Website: macys
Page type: billing-address
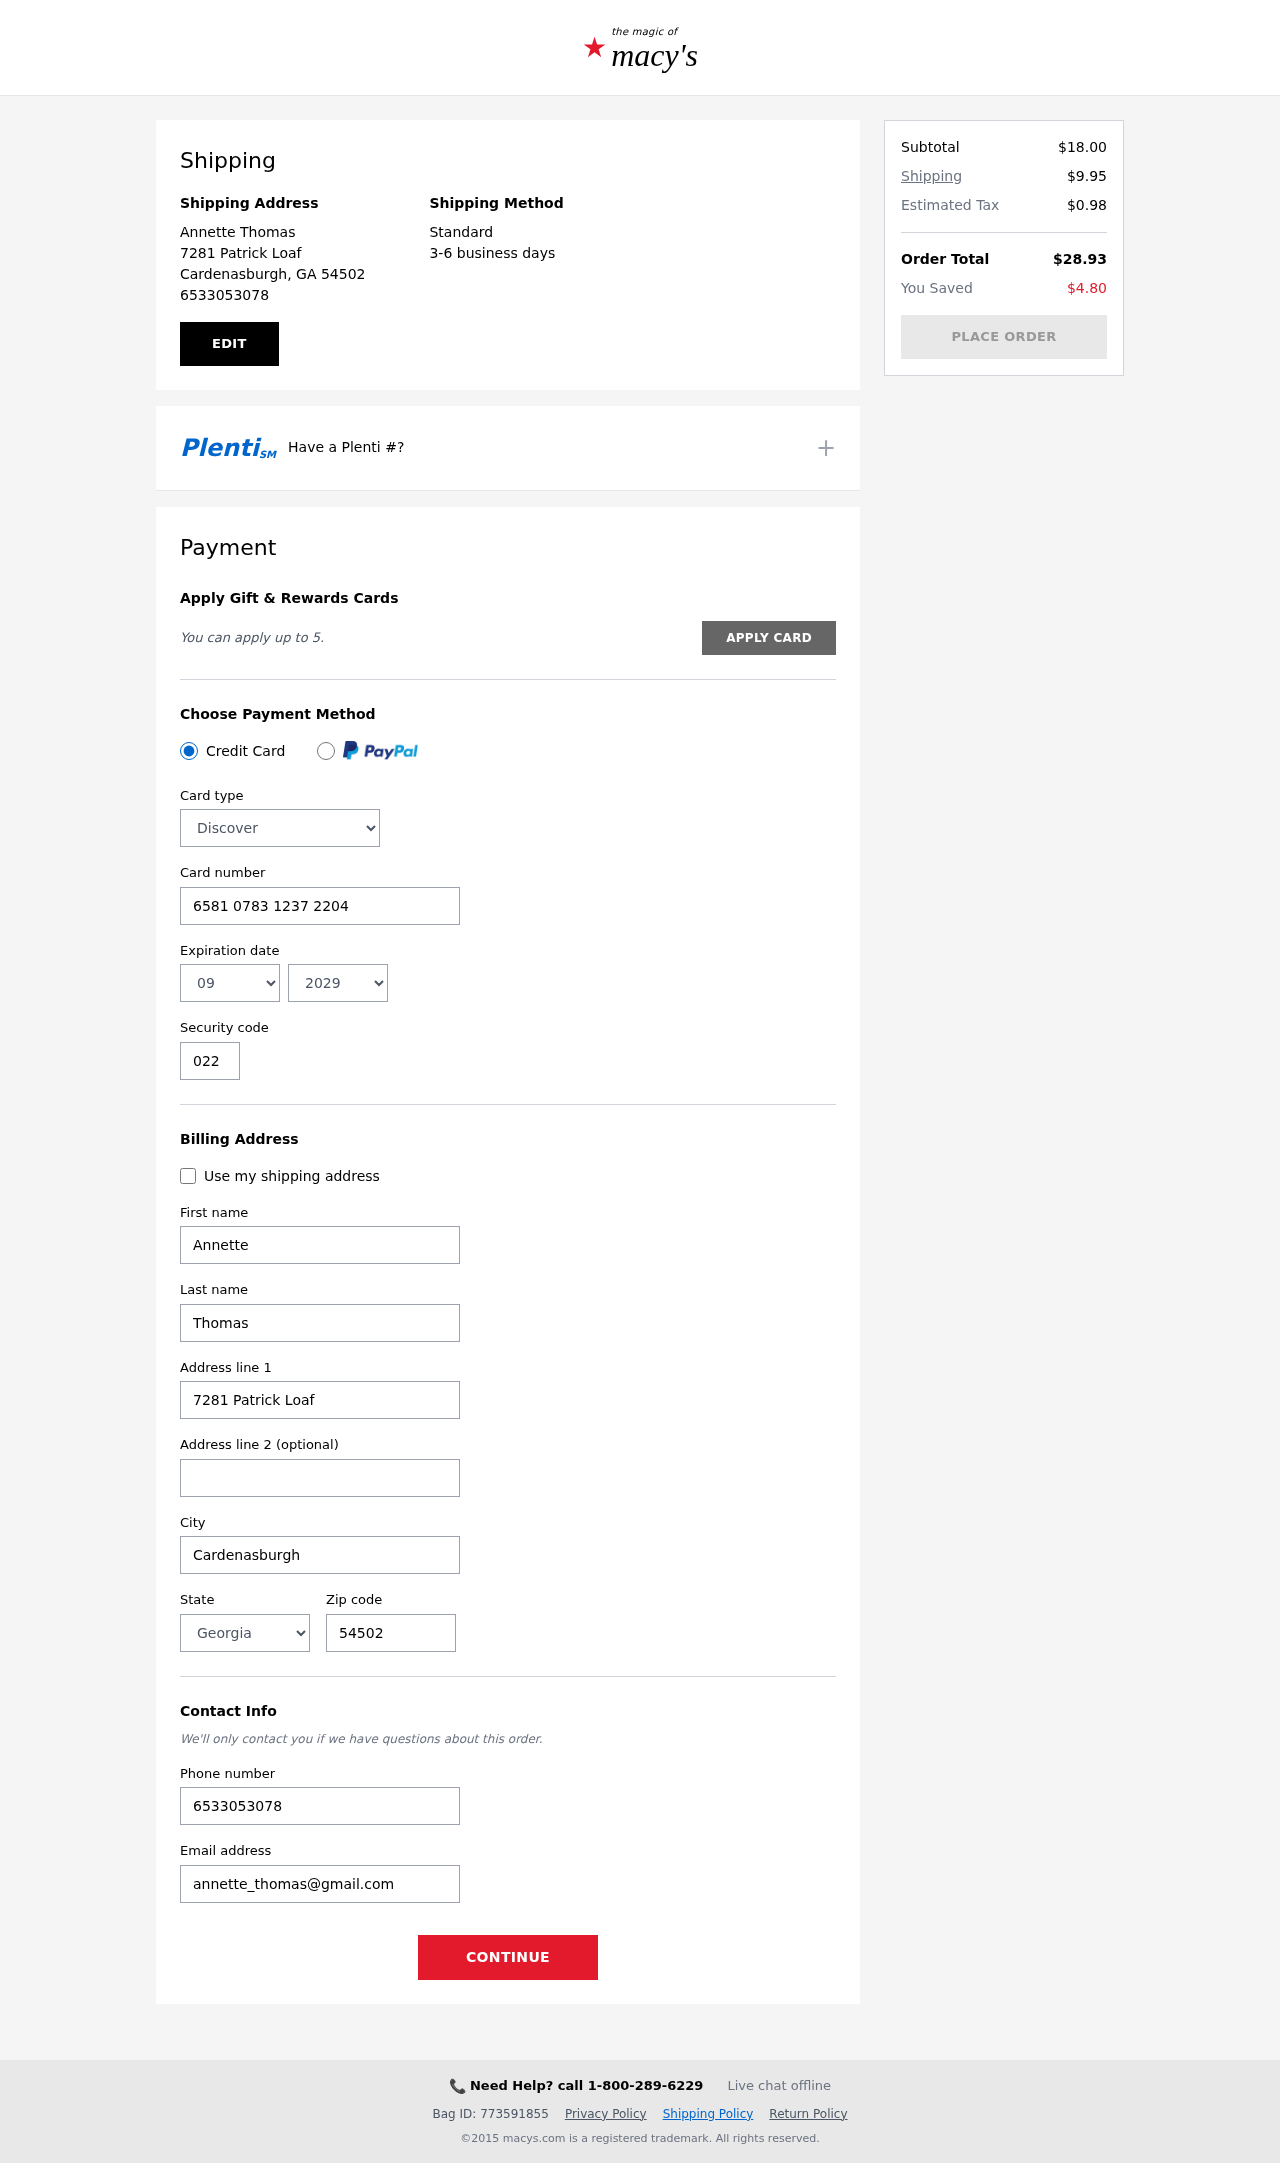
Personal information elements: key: PII_CARD_CVV
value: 022
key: PII_CARD_EXPIRY_MONTH
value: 09
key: PII_CARD_EXPIRY_YEAR
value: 29
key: PII_CARD_NUMBER
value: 6581 0783 1237 2204
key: PII_CARD_TYPE
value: Discover
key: PII_CITY
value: Cardenasburgh
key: PII_CITY_STATE_ZIP
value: Cardenasburgh, GA 54502
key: PII_EMAIL
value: annette_thomas@gmail.com
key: PII_FIRSTNAME
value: Annette
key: PII_FULLNAME
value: Annette Thomas
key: PII_LASTNAME
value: Thomas
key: PII_PHONE
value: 6533053078
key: PII_POSTCODE
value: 54502
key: PII_STATE
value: Georgia
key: PII_STREET
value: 7281 Patrick Loaf
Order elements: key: ORDER_SUBTOTAL
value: $18.00
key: ORDER_SHIPPING_COST
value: $9.95
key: ORDER_TAX
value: $0.98
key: ORDER_TOTAL
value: $28.93
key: ORDER_SAVINGS
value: $4.80